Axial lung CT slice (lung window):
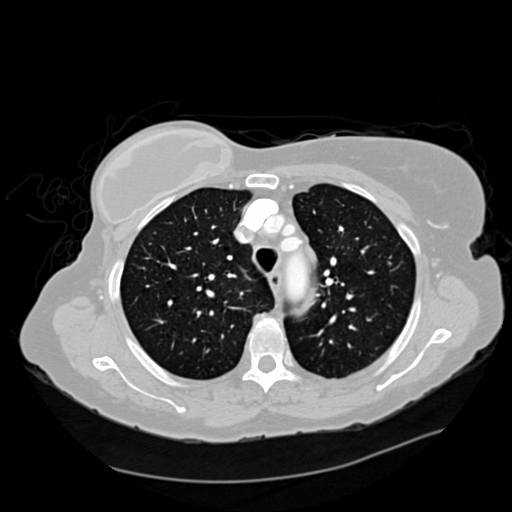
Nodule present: no